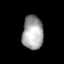
Tissue: lung
Cell type: Endothelial cells
Senescence score: 0.2324
Nuclear area (px): 694
Mean DAPI intensity: 163.628